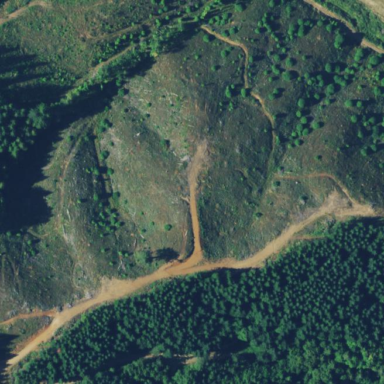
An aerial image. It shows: Forest area covered with trees.